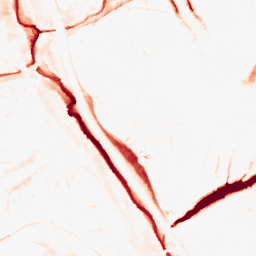
Category: morphological
Decomposition family: tophat
Decomposition parameters: size: 10
mode: black
Upsampling method: sinc_hamming
Upsampling parameters: scale: 8
kernel_size: 16
Upsampling scale: 8